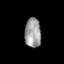
Tissue: prostate
Cell type: T cells
Senescence score: 0.7672
Nuclear area (px): 476
Mean DAPI intensity: 154.21